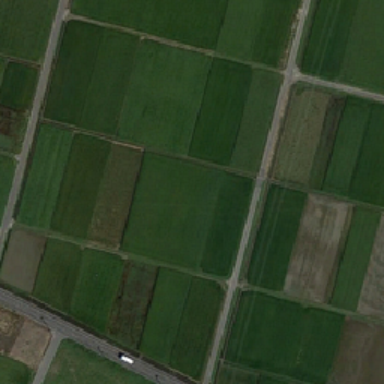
The road was made by the wheat field .